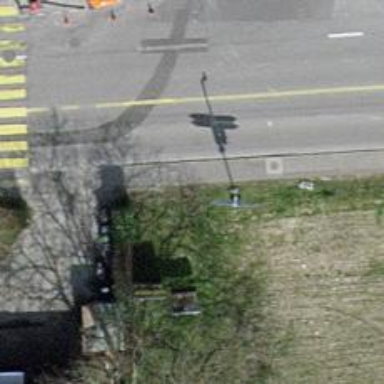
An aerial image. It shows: Surveillance object is present in the image.